Field crop: maize
Growth stage: 2
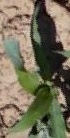
Species: maize